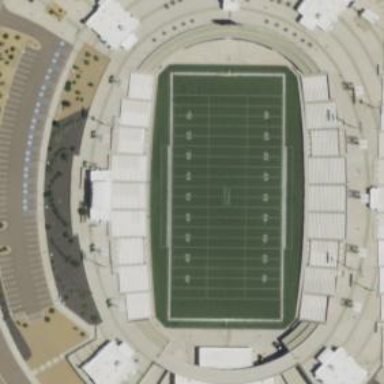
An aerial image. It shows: Pitch for American football.